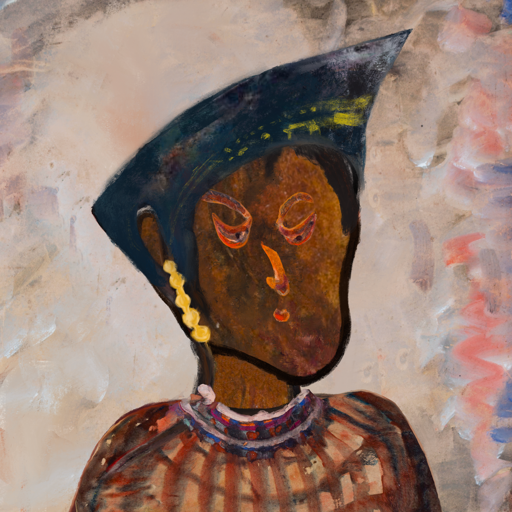
Background: Roy_Bahadur, Head And Neck Side: Mosgoul, Face Side: Hypocrite, Bust: Orphan, Hair Side: Roy_Bahadur, Head Accessory: Irani, Second Necklace: Blank, Necklace: Hypocrite_1, Baby: Blank